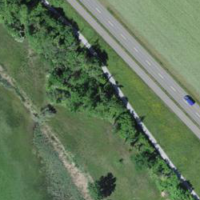
EUNIS habitat code: 25
Species observed at this site:
Rubus caesius
Cichorium intybus
Melica nutans